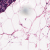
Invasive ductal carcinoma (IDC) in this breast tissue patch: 0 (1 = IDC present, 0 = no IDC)